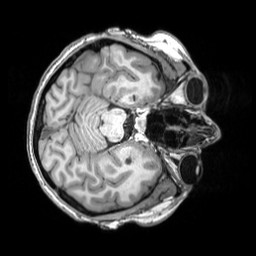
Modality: T1w
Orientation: axial
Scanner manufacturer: siemens
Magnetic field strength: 3 T
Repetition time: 2.5 s
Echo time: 0.00343 s